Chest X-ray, PA view. Patient: 37 years old, sex F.
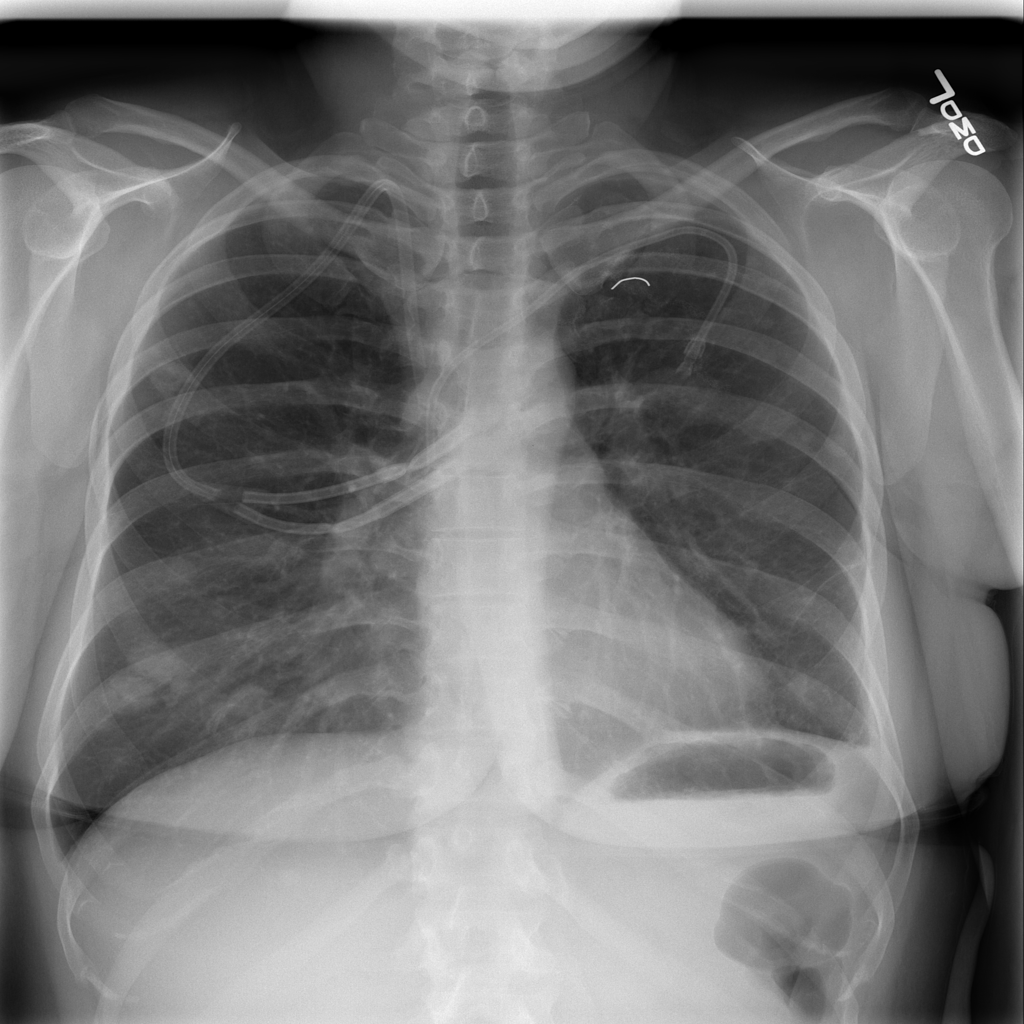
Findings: Mass, Nodule